Interaction volume radius: 5 \u00c5
Interaction volume height: 25 \u00c5
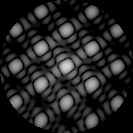
Disorder parameter: 0.04866